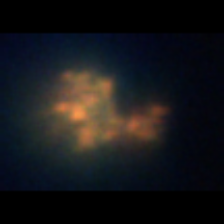
Taxon: Unknown_detritus
Group: Unknown